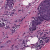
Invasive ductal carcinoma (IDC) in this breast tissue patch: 1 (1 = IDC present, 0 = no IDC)